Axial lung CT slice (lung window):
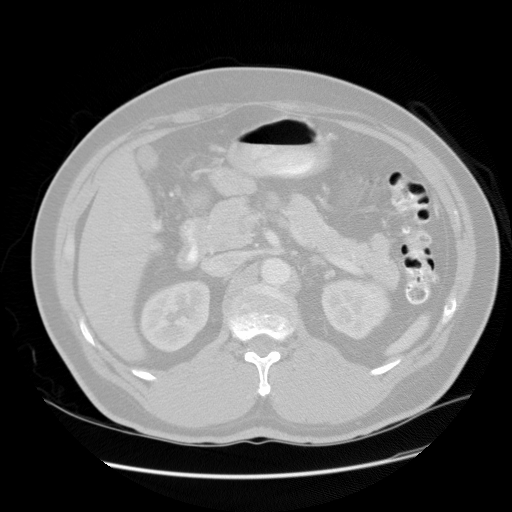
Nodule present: no